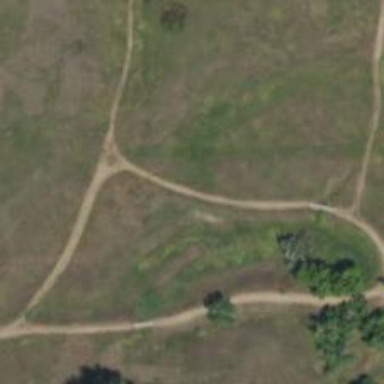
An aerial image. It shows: Path with embankment.